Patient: sex M, age 47
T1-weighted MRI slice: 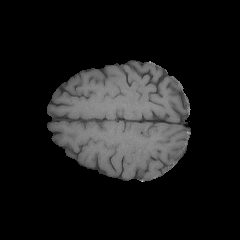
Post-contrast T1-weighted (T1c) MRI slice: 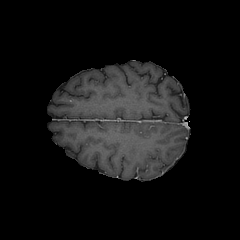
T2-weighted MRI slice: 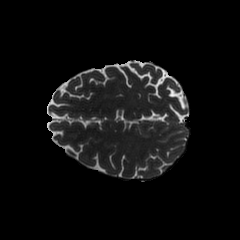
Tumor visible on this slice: no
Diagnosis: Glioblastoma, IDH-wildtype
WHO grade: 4